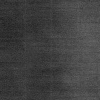
Atmospheric dust classification: dusty